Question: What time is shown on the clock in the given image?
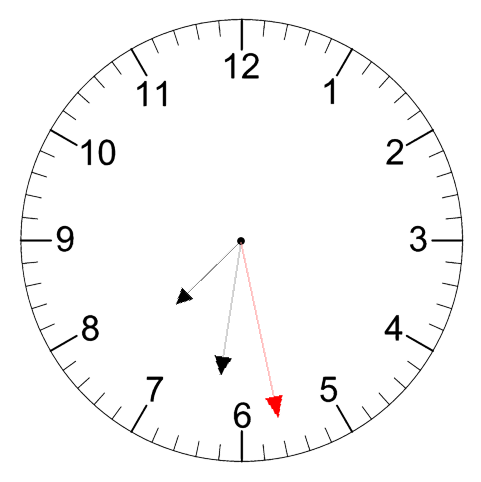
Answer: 07:31:28